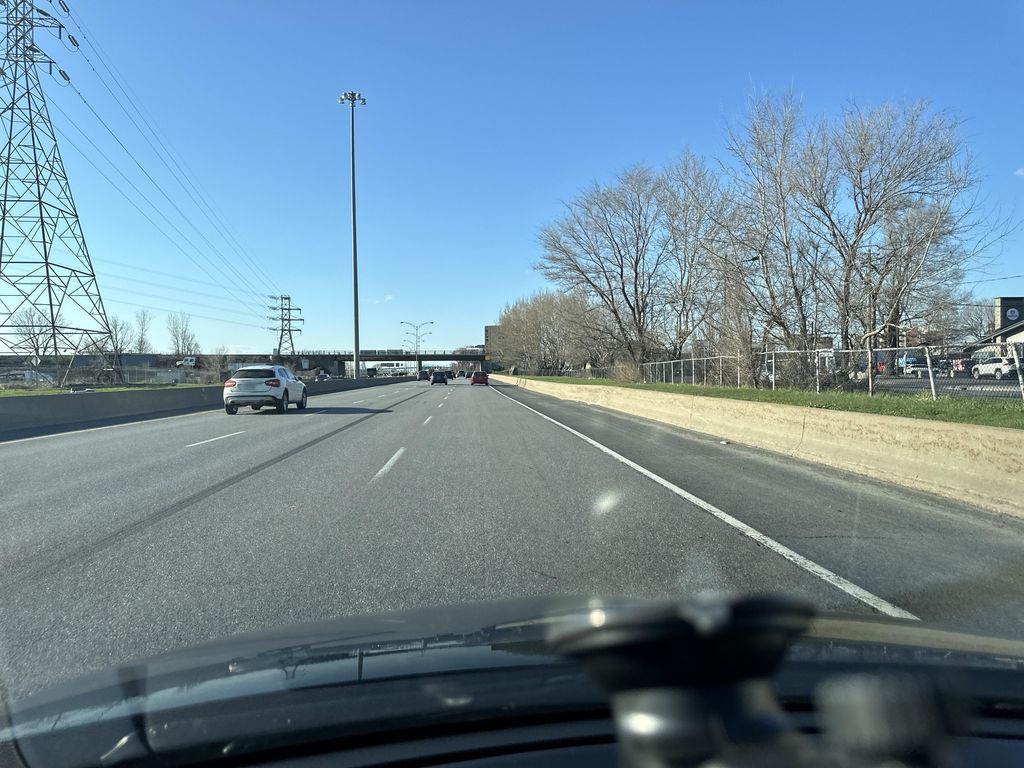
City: montreal